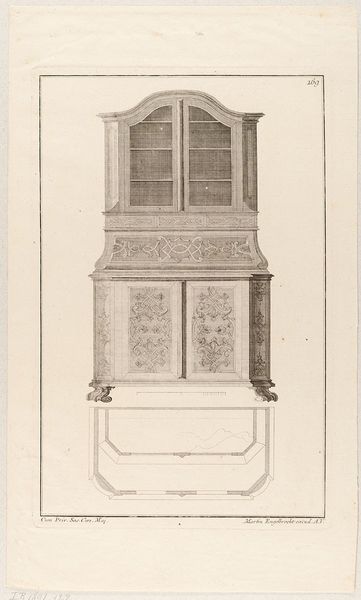
Titel: Grund- und Aufriss eines Schrankes/Vitrinenschrankes
Künstler: Martin Engelbrecht
Standort: Hamburg
Institution: Museum für Kunst und Gewerbe Hamburg
Schlagwörter: fenster, holz, skizze, tür, zeichnung, barock, möbel, rokoko, schrank, grafik, graphik, ornamente, fotografie, photographie, druckgraphik, druckgrafik, stich, entwurf, kunstgewerbe, anrichte, kabinett, kupferstich, kunsthandwerk, hausrat, reproduktionen, industriedesign, druckerzeugnisse, ornamentstich, vorlageblätter, einrichtungsgegenstand